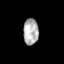
Tissue: skin
Cell type: Epithelial cells
Senescence score: 0.8112
Nuclear area (px): 388
Mean DAPI intensity: 177.523